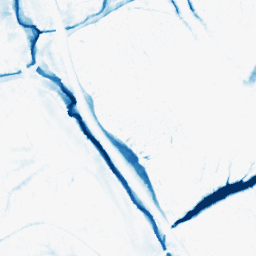
Category: morphological
Decomposition family: morphological_ellipse
Decomposition parameters: operation: closing
width: 20
height: 20
Upsampling method: bicubic
Upsampling parameters: scale: 4
Upsampling scale: 4